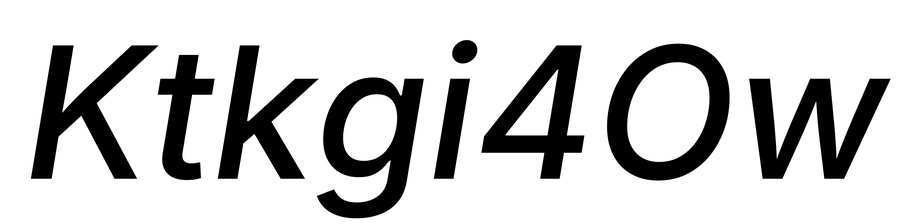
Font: Inter-Italic_Medium_Italic